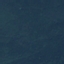
Land use / land cover class: Forest